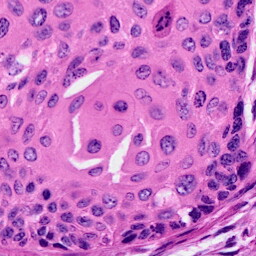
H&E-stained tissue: Cervix